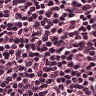
Metastatic tissue present: no